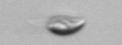
Label: Cryptophyta